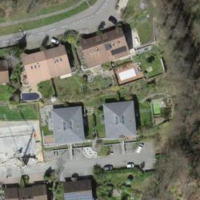
EUNIS habitat code: 55
Species observed at this site:
Leucojum vernum
Caltha palustris